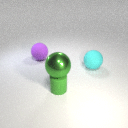
small green rubber cylinder to the left of large cyan rubber sphere